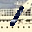
Label: 1